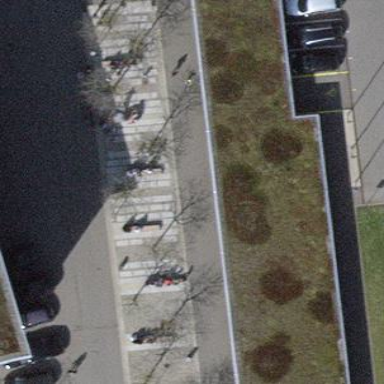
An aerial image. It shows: View of roof of building.